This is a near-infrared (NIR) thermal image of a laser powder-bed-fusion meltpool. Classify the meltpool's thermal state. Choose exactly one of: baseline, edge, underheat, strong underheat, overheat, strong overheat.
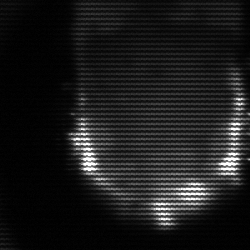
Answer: strong underheat